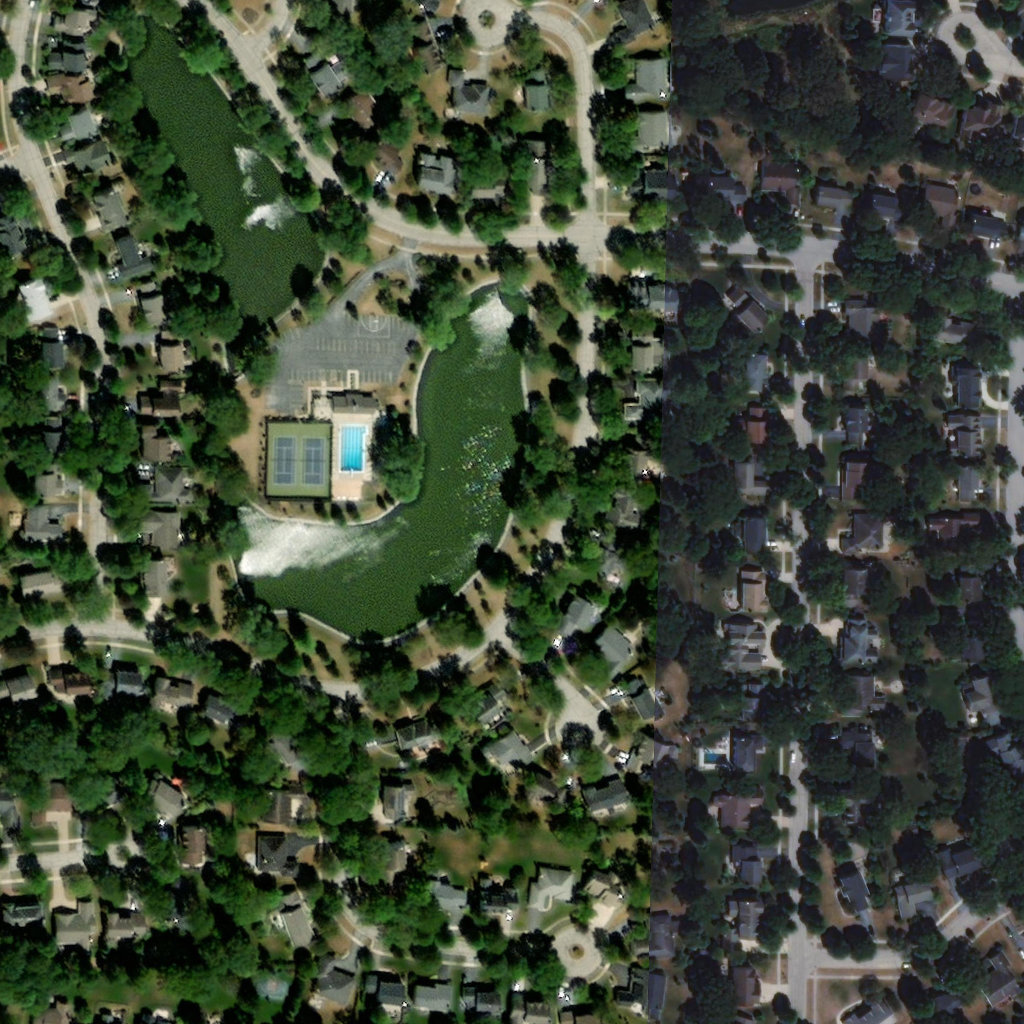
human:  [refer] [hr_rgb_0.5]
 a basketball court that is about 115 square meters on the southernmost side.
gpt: <box>[[24, 95, 28, 97, 0]]</box>